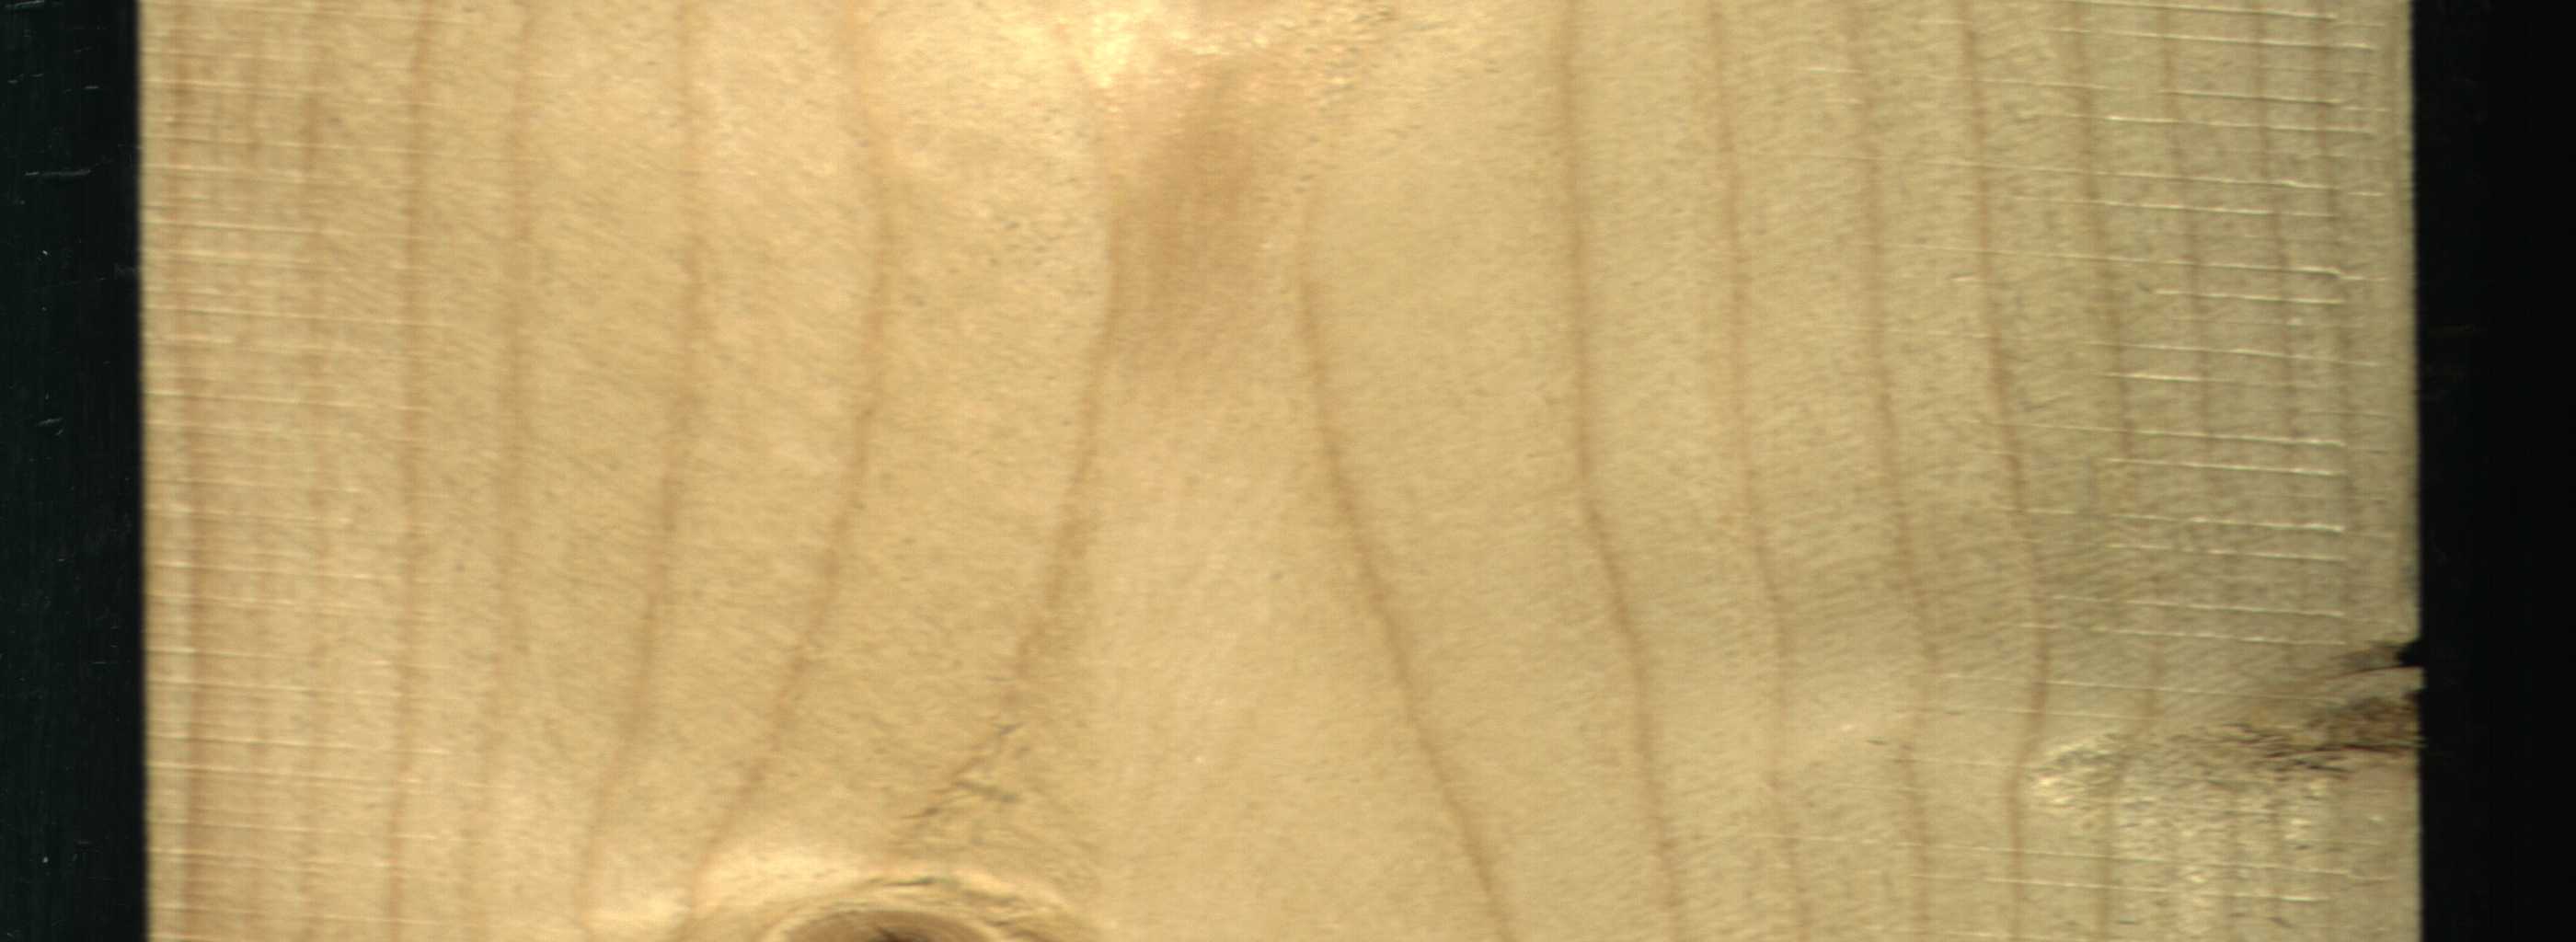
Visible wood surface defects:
Live_Knot
Live_Knot